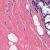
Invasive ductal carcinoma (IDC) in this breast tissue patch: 0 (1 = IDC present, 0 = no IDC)